Question: I have requirement to add specific color to each element in pie-chart.
Below is my code for pie-chart with static json.
Instead of the default colors given by the viz charts, I want to have red, green, orange and blue color in the pie-chart.
Has someone changed the colors successfully?
'''
var oModel = new sap.ui.model.json.JSONModel({
businessData : [
{Country :"Canada",revenue:2410.87, color: "red"},
{Country :"China",revenue:638.29, color: "green"},
{Country :"France",revenue:487.66, color: "orange"},
{Country :"Germany",revenue:170.23, color: "blue"}
]
});
var oDataset = new sap.viz.ui5.data.FlattenedDataset({
dimensions : [ {axis : 1, name : 'Country', value : "{Country}" } ],
measures : [ { name : 'Revenue', value : '{revenue}' } ],
data : { path : "/businessData" }
});
var oBarChart = new sap.viz.ui5.Pie({
width : "80%", height : "400px",
plotArea : {
'colorPalette' : d3.scale.category20().range()
},
title : { visible : true, text : 'Revenue By Country' },
dataset : oDataset
});
oBarChart.setModel(oModel);
oBarChart.placeAt("sample1");
'''

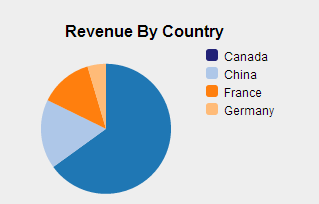
Answer: the simple answer
'''
plotArea : {
'colorPalette' : ["red","green","orange","blue"]
},
'''
see <URL>